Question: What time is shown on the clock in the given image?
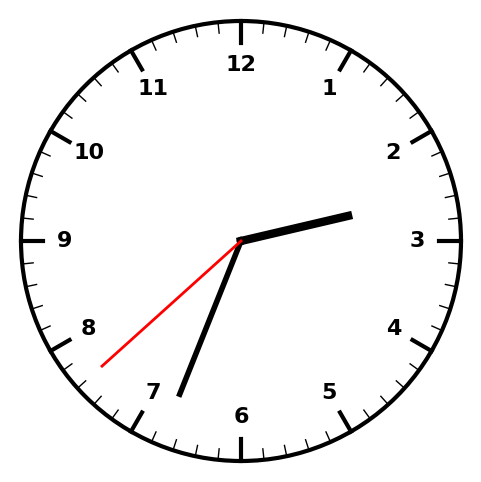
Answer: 02:33:38